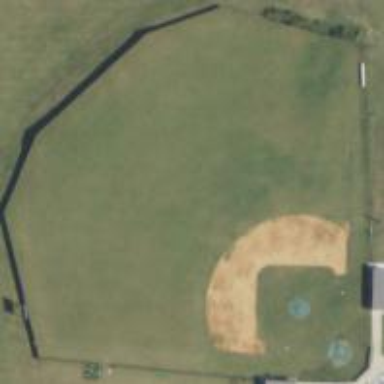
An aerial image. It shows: Baseball pitch for leisure and sports activities.